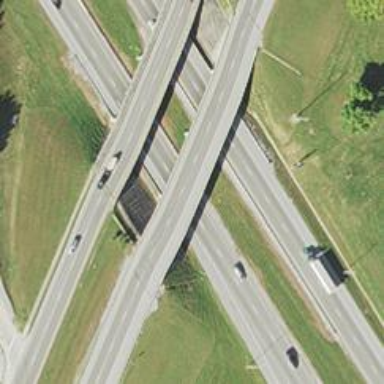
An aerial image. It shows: Asphalt trunk highway.